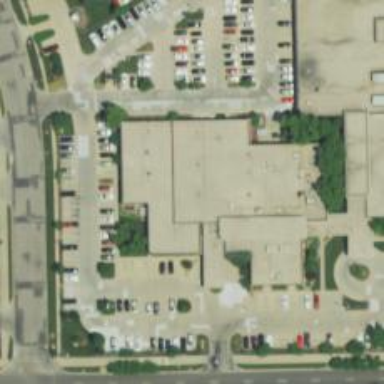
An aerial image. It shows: Healthcare facility identified as hospital.